Оптические свойства среды определяются ее относительными диэлектрическими проницаемостью $\varepsilon_r$ и магнитной проницаемостью $\mu_r$. Для обычных оптически прозрачных материалов, таких как вода и стекло, $\varepsilon_r$ и $\mu_r$ положительны, и имеет место явление преломления, удовлетворяющее закону Снеллиуса. В 1964 году российский ученый В. Веселаго строго доказал, что материал у которого одновременно и $\varepsilon_r$, и $\mu_r$ отрицательны, проявлял бы удивительные и даже невероятные оптические свойства. В начале ХХI века такие необычные оптические материалы были получены некоторыми лабораториями. Сейчас их изучение представляет передовой край научных исследований. Решая предложенные ниже задачи, вы узнаете фундаментальные оптические свойства таких необычных материалов. \textbf{Необходимо отметить, что материалы с отрицательными $\varepsilon_r$ и $\mu_r$ имеют следующие важные свойства. Когда световая волна распространяется в такой среде на расстояние $\Delta$, фаза световой волны уменьшается, а не увеличивается на величину $\sqrt{\varepsilon_r \mu_r} k \Delta$, как это имеет место в обычной среде. В этом выражении всегда выбирается положительный корень из положительной величины, а $k$ — это волновой вектор в вакууме.} В задачах, представленных ниже, мы предполагаем, что относительные диэлектрическая и магнитная проницаемости воздуха равны единице.
Часть A
Согласно вышеуказанным свойствам, и предполагая, что луч падает из воздуха (air) на поверхность этого необычного материала (medium) с $\varepsilon_r < 0$ и $\mu_r < 0$, докажите, что направление преломленного луча имеет вид как на рис. 1.
Для рис. 1 покажите связь между углом преломления $\theta_r$ (угол между преломленным лучем и перпендикуляром к границе двух сред) и углом падения $\theta_i$.
Предполагая, что луч падает из необычного материала (medium) в воздух (air), докажите, что направление преломленного луча имеет вид как на рис. 2.
Часть B
Для рис. 2 покажите связь между углом преломления $\theta_r$ (угол между преломленным лучем и перпендикуляром границы двух сред) и углом падения $\theta_i$.
Часть C Как показано на рис. 4 резонансная область образована двумя плоскопараллельными пластинками на расстоянии $d$ друг от друга. Оптически одна из пластинок, обозначенная на рис. 4 как Пластинка 1 (Plate 1), является идеально отражающей (коэффициент отражения равен 100%), а другая, обозначенная как Пластинка 2 (Plate 2), частично отражающей (но с высоким коэффициентом отражения). Предположим, что плоские световые волны излучаются источником у Пластинки 1, тогда эти световые волны будут многократно отражаться внутри этой резонансной области. Так как Пластинка 2 неидеально отражающая, то часть световых волн будет проходит сквозь нее в моменты, когда луч будет достигать ее (лучи 1, 2, 3 показанные на рис. 4), а некоторая часть волн будет отражаться от нее. Если эти световые волны имеют одинаковые фазы, то они будут интерферировать, усиливая друг друга и ведя к резонансу. Мы предполагаем, что световая волна приобретает фазу $\pi$ в момент отражения от пластинок. Теперь мы вставляем пластинку толщиной $0.4d$ (показана в виде заштрихованной области на рис. 4), сделанной из необычного оптического материала с $\varepsilon_r = \mu_r = -0.5$, в резонансную область параллельно между двумя пластинками. Оставшееся пространство в этой области заполнено воздухом.
Как показано на рис. 3, в воздухе размещена пластина с толщиной $d$, сделанная из необычного материала с $\varepsilon_r = \mu_r = -1$, с точечным источником света, расположенным перед пластинкой на растоянии $\frac{3}{4}d$. Детально нарисуйте ход трех лучей из этого источника. \newline Подсказка: При данных условиях задачи нет отражения от границы между воздухом и необычным материалом.
Часть D Бесконечно длинный цилиндр радиуса $R$, сделанный из необычного оптического материала с $\varepsilon_r = \mu_r = -1$, находится в воздухе и его сечение в плоскости $XOY$ показано на рис. 5 с центром, расположенным на оси $Y$. Лазерный источник, расположенный на оси $Х$ и имеющий координату $х$, излучает узкий луч вдоль оси $Y$.
Рассматривая только ситуацию, когда световая волна распространяется в направлении перпендикулярно к пластинкам (ход лучей на рис. 4 дается только в качестве схематической иллюстрации), определите все длины волн, которые удовлетворяют условию резонанса в этой области. (Подсказка: При данных условиях задачи нет отражения от границы между воздухом и необычным материалом).
Определите область изменения координаты $х$, для которой луч света, испущенный из этого источника не сможет достичь принимающей плоскости (receiving plane) на другой стороне цилиндра.
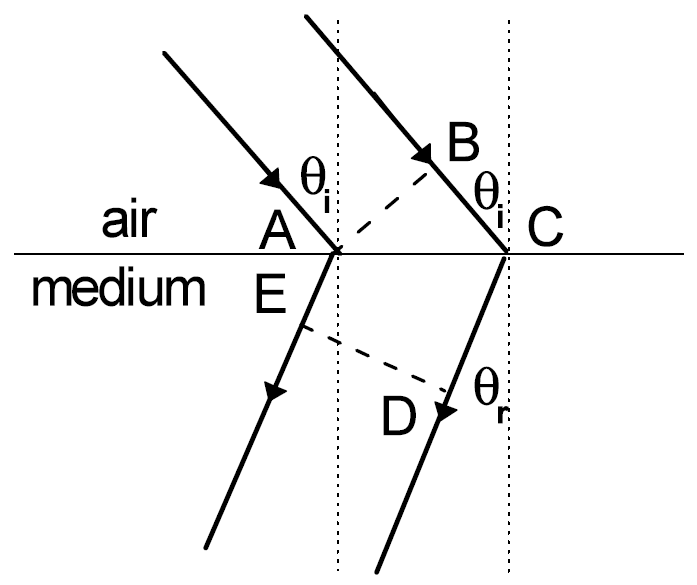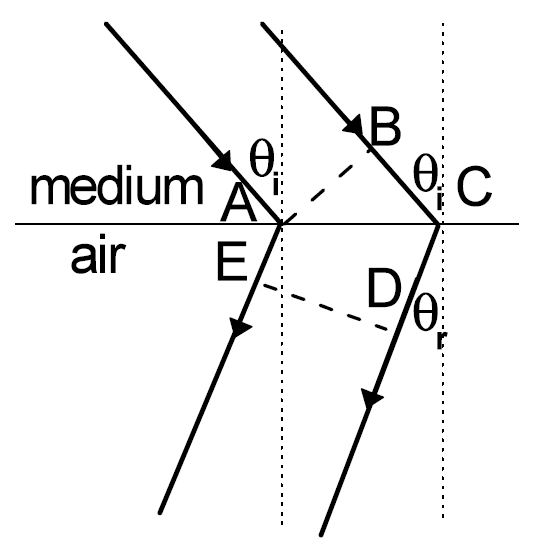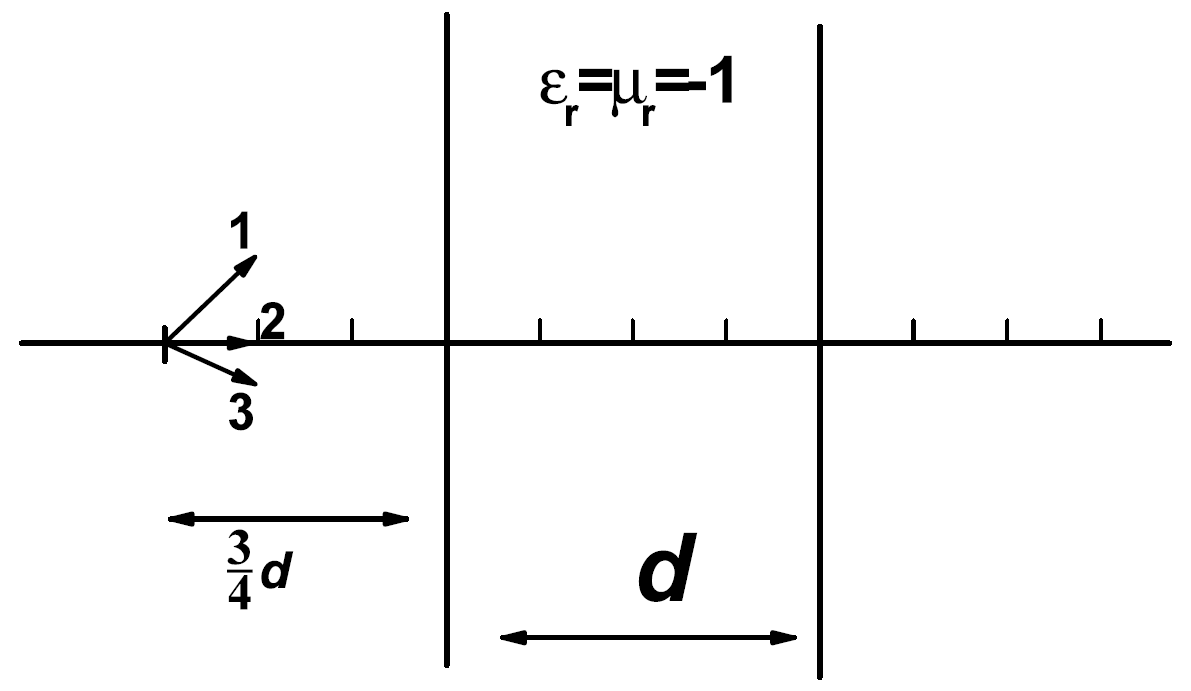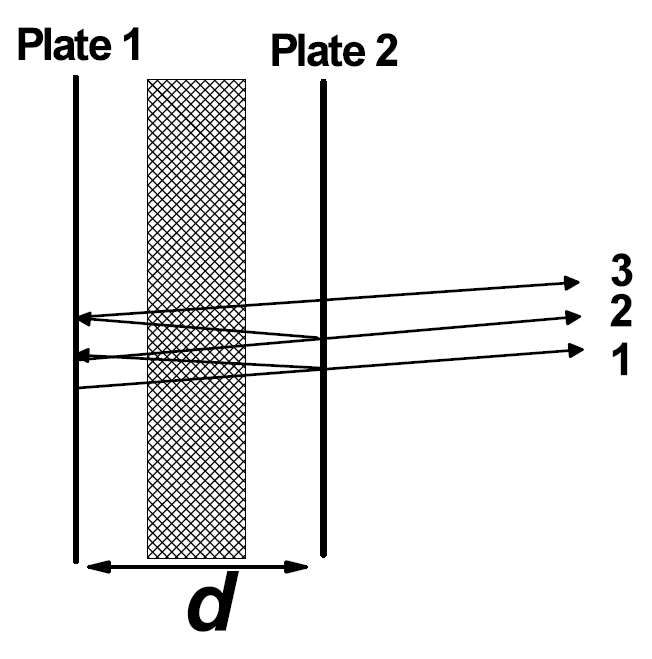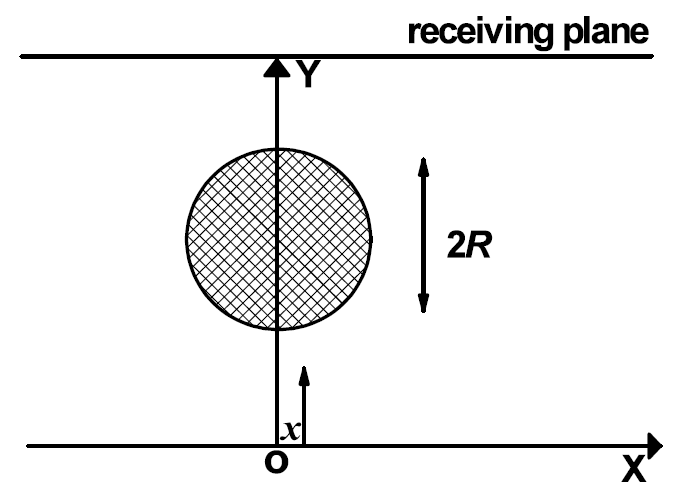
Согласно вышеуказанным свойствам, и предполагая, что луч падает из воздуха (air) на поверхность этого необычного материала (medium) с $\varepsilon_r < 0$ и $\mu_r < 0$, докажите, что направление преломленного луча имеет вид как на рис. 1.

Для рис. 1 покажите связь между углом преломления $\theta_r$ (угол между преломленным лучем и перпендикуляром к границе двух сред) и углом падения $\theta_i$.

Предполагая, что луч падает из необычного материала (medium) в воздух (air), докажите, что направление преломленного луча имеет вид как на рис. 2.

Для рис. 2 покажите связь между углом преломления $\theta_r$ (угол между преломленным лучем и перпендикуляром границы двух сред) и углом падения $\theta_i$.

Как показано на рис. 3, в воздухе размещена пластина с толщиной $d$, сделанная из необычного материала с $\varepsilon_r = \mu_r = -1$, с точечным источником света, расположенным перед пластинкой на растоянии $\frac{3}{4}d$. Детально нарисуйте ход трех лучей из этого источника. \newline  Подсказка: При данных условиях задачи нет отражения от границы между воздухом и необычным материалом.

Рассматривая только ситуацию, когда световая волна распространяется в направлении перпендикулярно к пластинкам (ход лучей на рис. 4 дается только в качестве схематической иллюстрации), определите все длины волн, которые удовлетворяют условию резонанса в этой области.  (Подсказка: При данных условиях задачи нет отражения от границы между воздухом и необычным материалом).

Определите область изменения координаты $х$, для которой луч света, испущенный из этого источника не сможет достичь принимающей плоскости (receiving plane) на другой стороне цилиндра.
Темы:
T, Азиатские